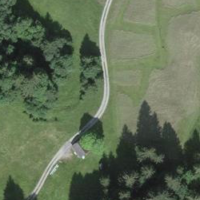
EUNIS habitat code: 24
Species observed at this site:
Dolycoris baccarum